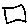
Label: square